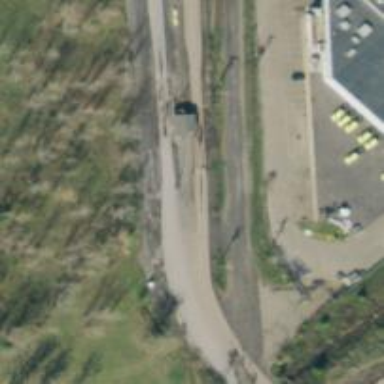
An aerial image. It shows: Weighbridge located at service road.